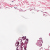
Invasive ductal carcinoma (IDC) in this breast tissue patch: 0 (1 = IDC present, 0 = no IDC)